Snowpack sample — Loveland Pass, Silver Plume, Colorado, USA (2/11/26, 12:00 PM MST)
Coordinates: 39.663, -105.886
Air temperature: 35 °F
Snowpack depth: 82 cm
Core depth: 40 cm
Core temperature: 23 °F
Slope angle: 13°, slope face: 12°
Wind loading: high
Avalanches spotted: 1
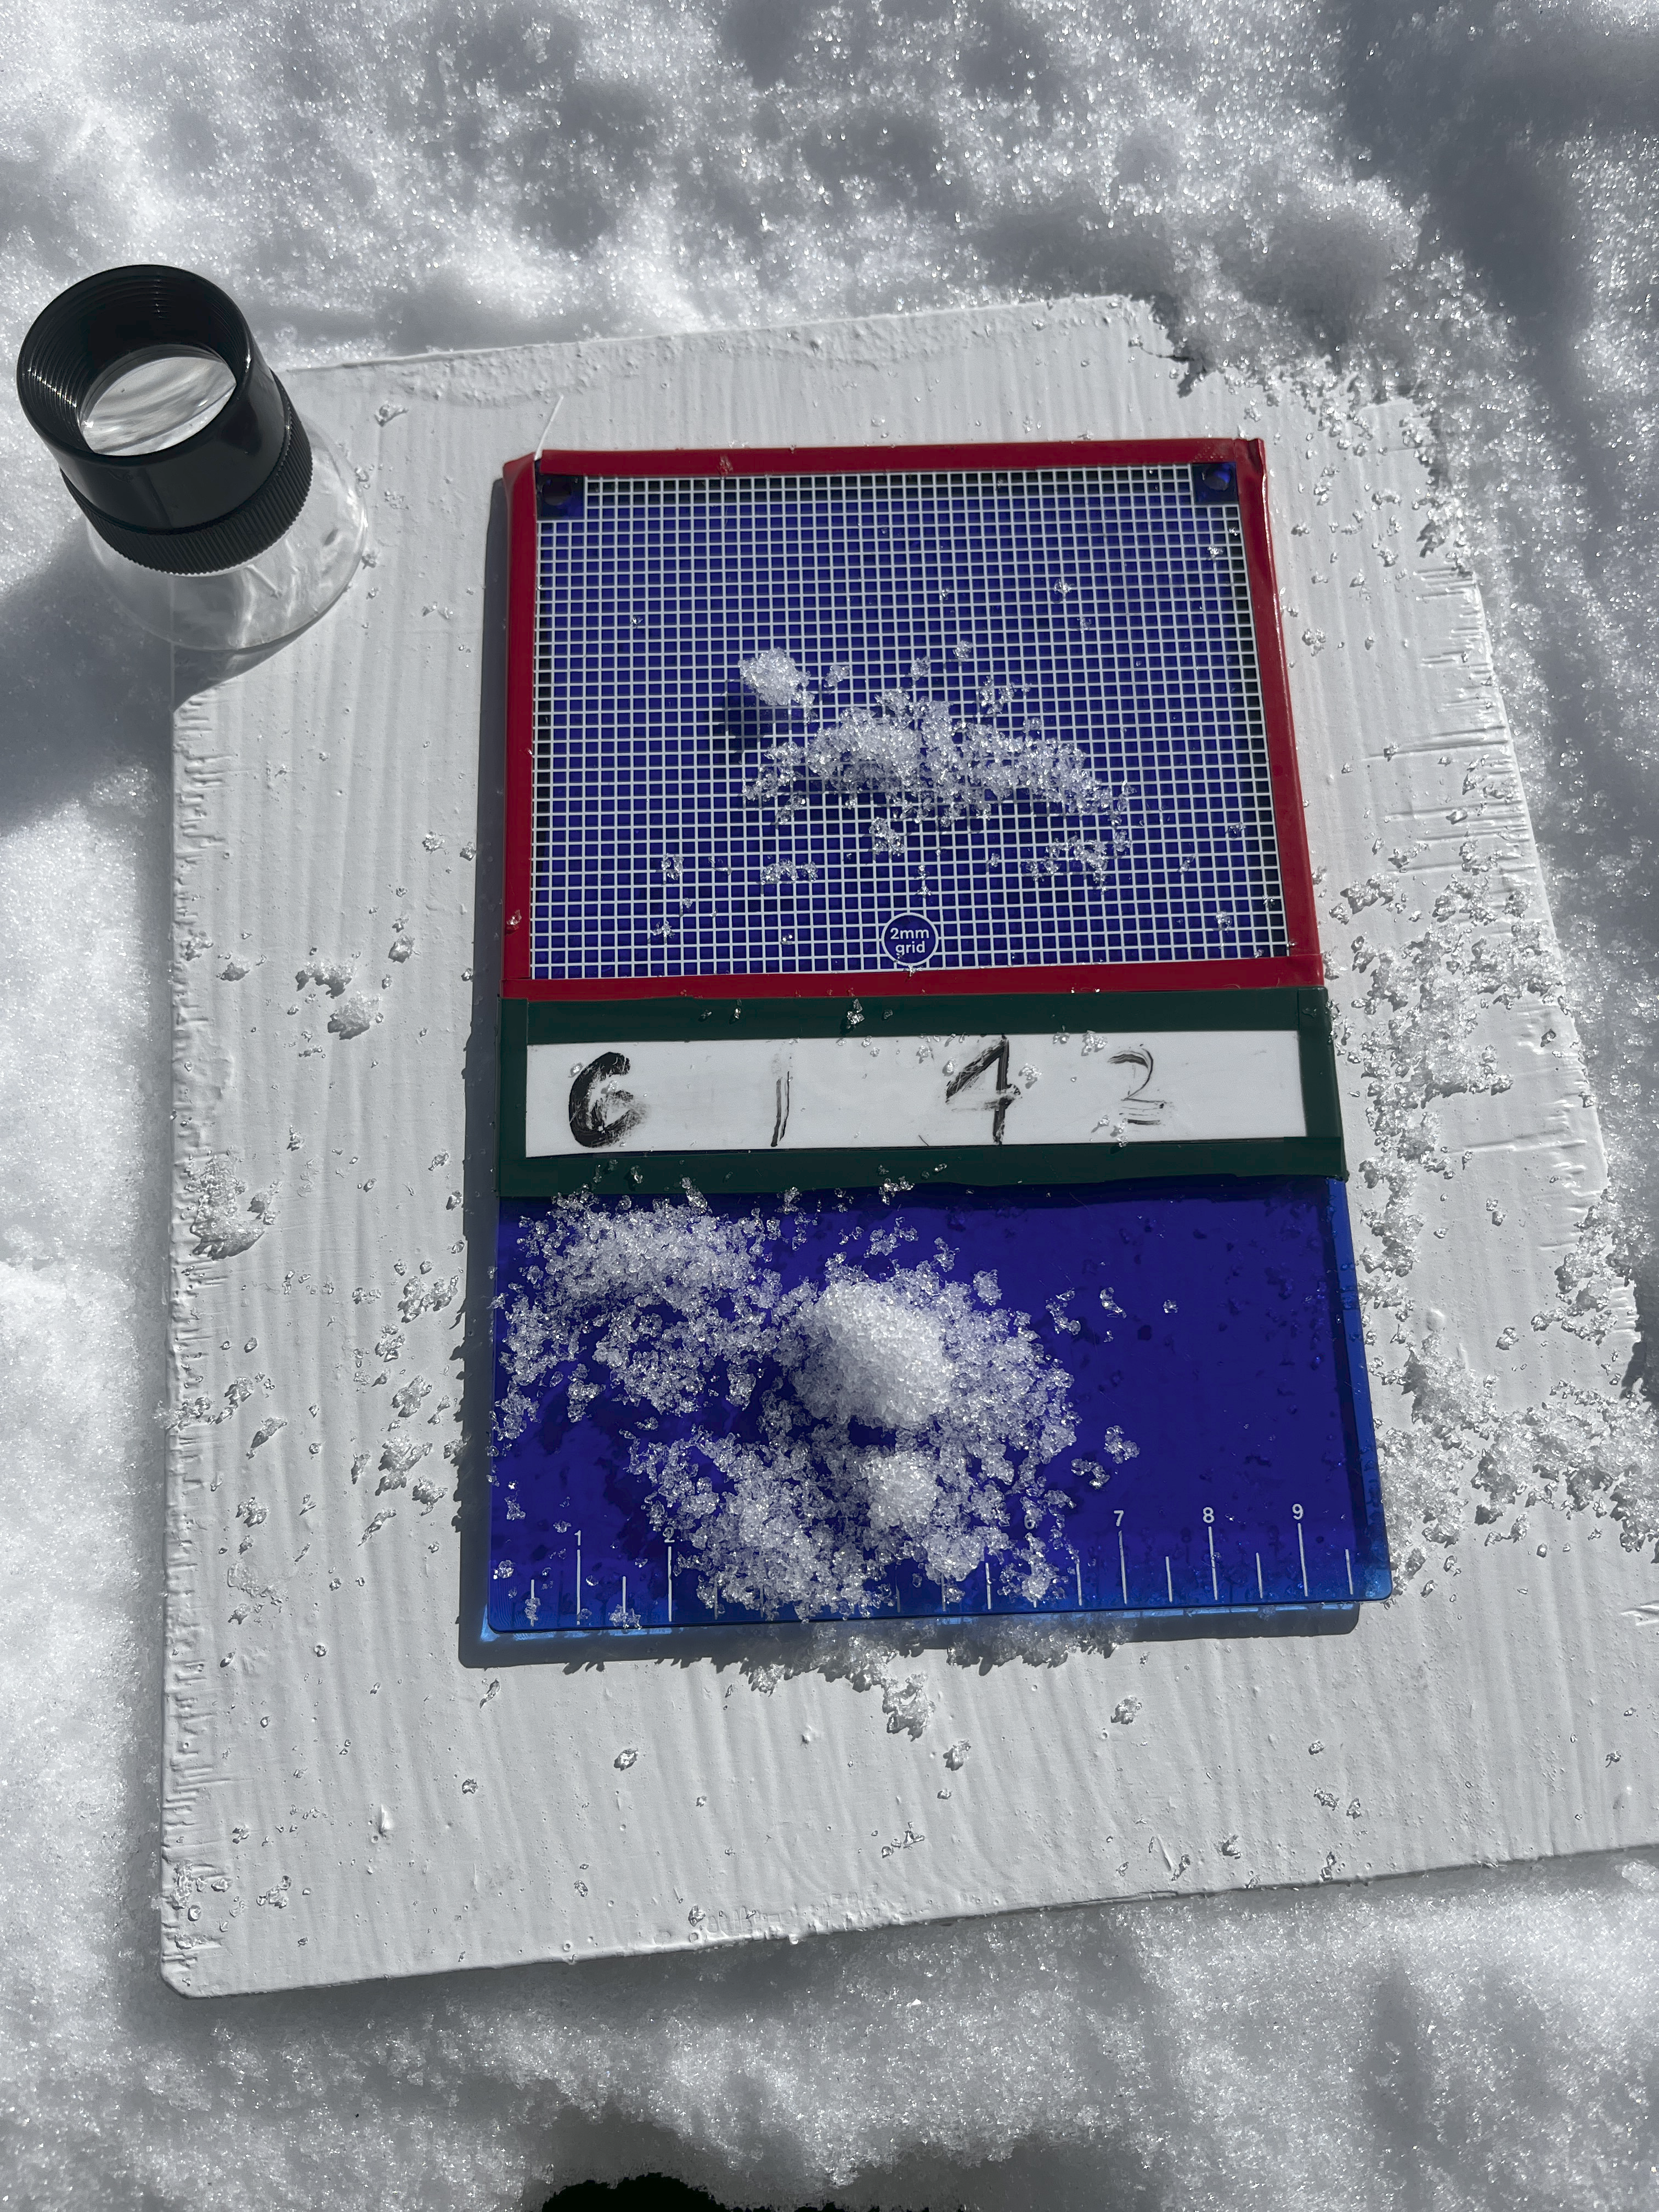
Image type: crystal_card
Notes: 1 small avalanche spotted on the north side of the bowl, lots of wind loading